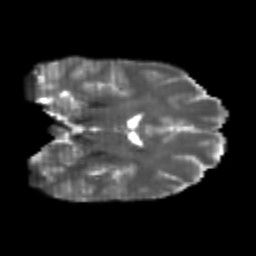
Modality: T2w
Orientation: coronal
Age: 20
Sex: male
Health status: healthy
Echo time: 0.074 s